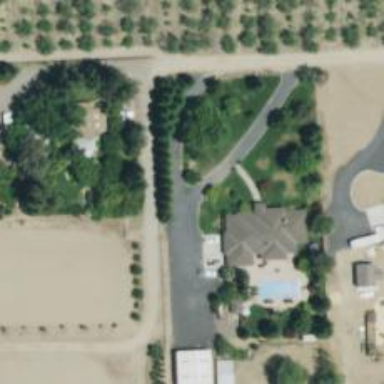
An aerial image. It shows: Driveway leading to service road.